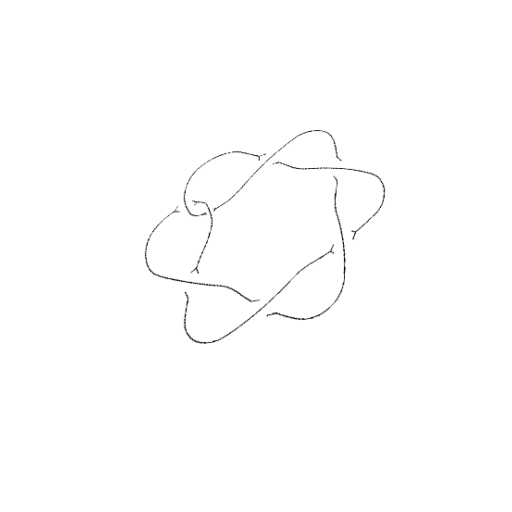
Crossing number: 7